Field crop: maize
Growth stage: 2
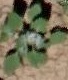
Species: chenopodium